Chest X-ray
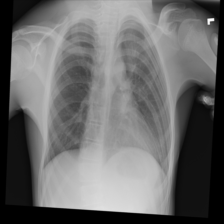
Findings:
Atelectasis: negative
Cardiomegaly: negative
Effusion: negative
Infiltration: negative
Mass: negative
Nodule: negative
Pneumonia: negative
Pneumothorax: negative
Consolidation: negative
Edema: negative
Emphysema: negative
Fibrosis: negative
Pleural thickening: negative
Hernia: negative